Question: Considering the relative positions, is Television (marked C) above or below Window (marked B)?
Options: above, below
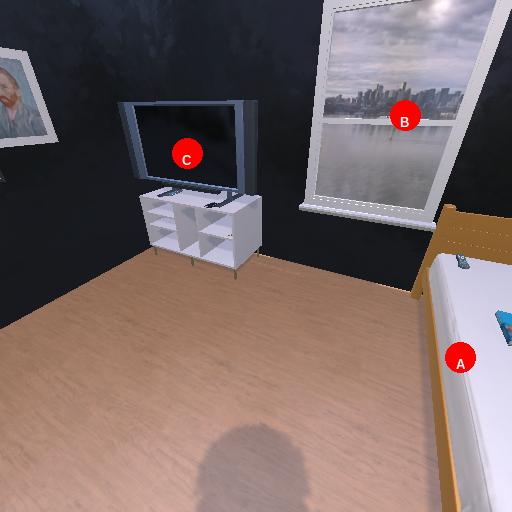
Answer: above